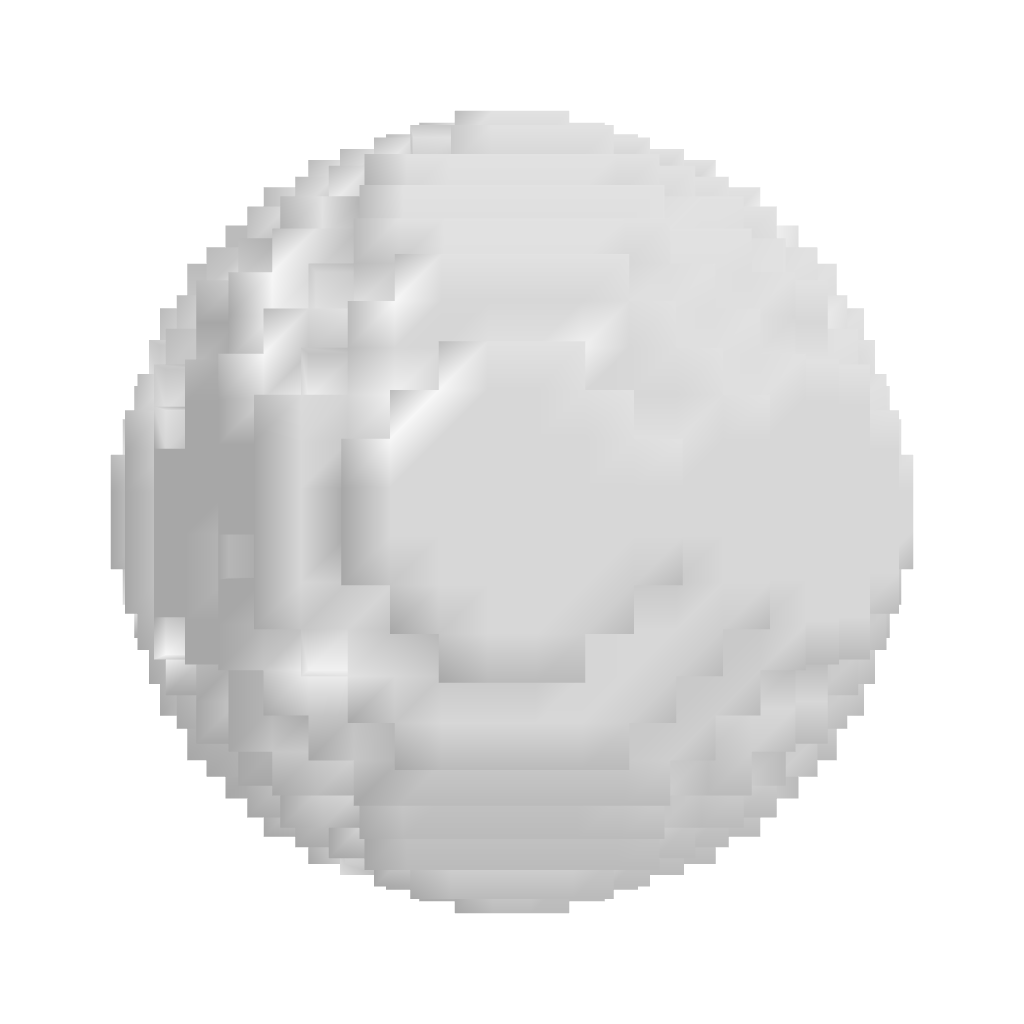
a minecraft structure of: bio sphere good quality